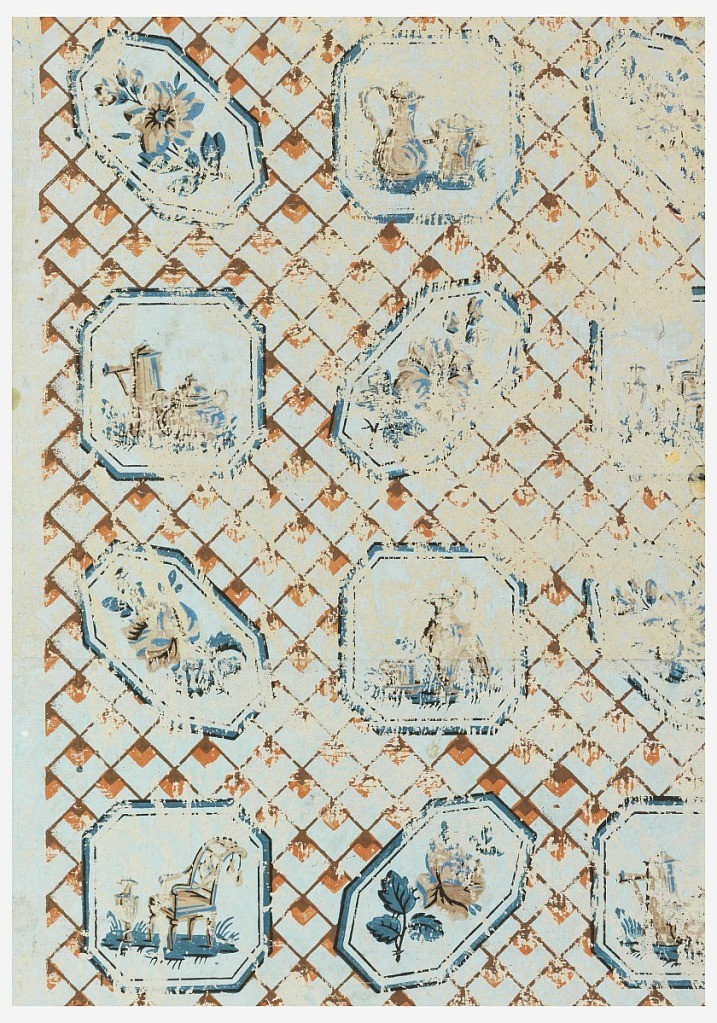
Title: Sidewall
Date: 1795–1800
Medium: Block-printed on handmade paper, joined sheets
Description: Vertical rectangle on joined sheets of paper. Diagonally-running lattice design overlaid with alternating square and oblong octagons; the square octagons enclose a chair with vase, or a ewer with mug; the oblong octagons enclose rose sprays. Printed in blue, gray, terra cotta, brown and black on pale blue ground.